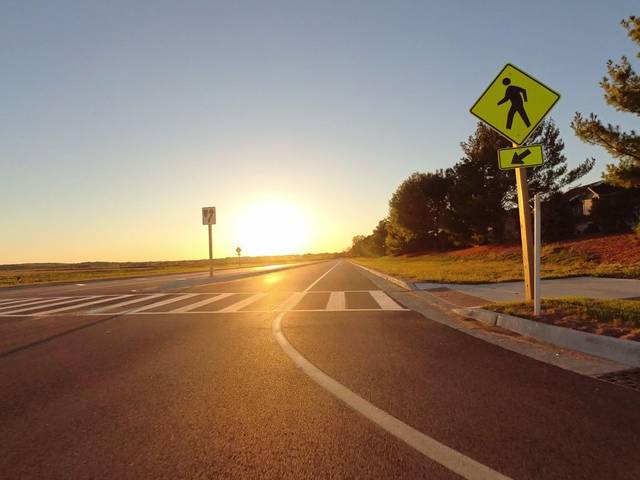
Region: United States
Coordinates: 41.657, -88.351